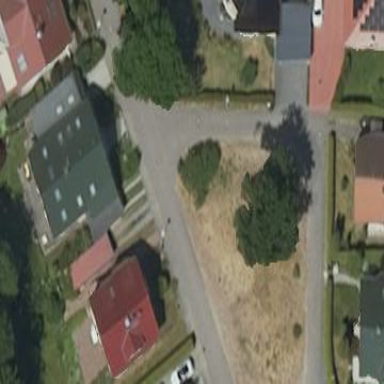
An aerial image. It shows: Village green area.